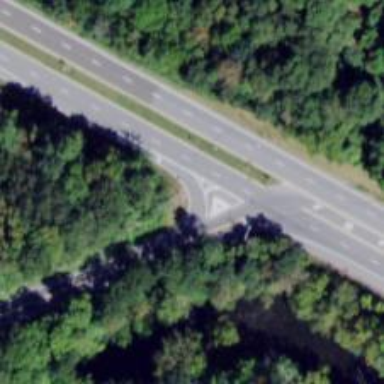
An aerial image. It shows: Trunk link highway.